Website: crate-barrel
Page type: delivery-shipping
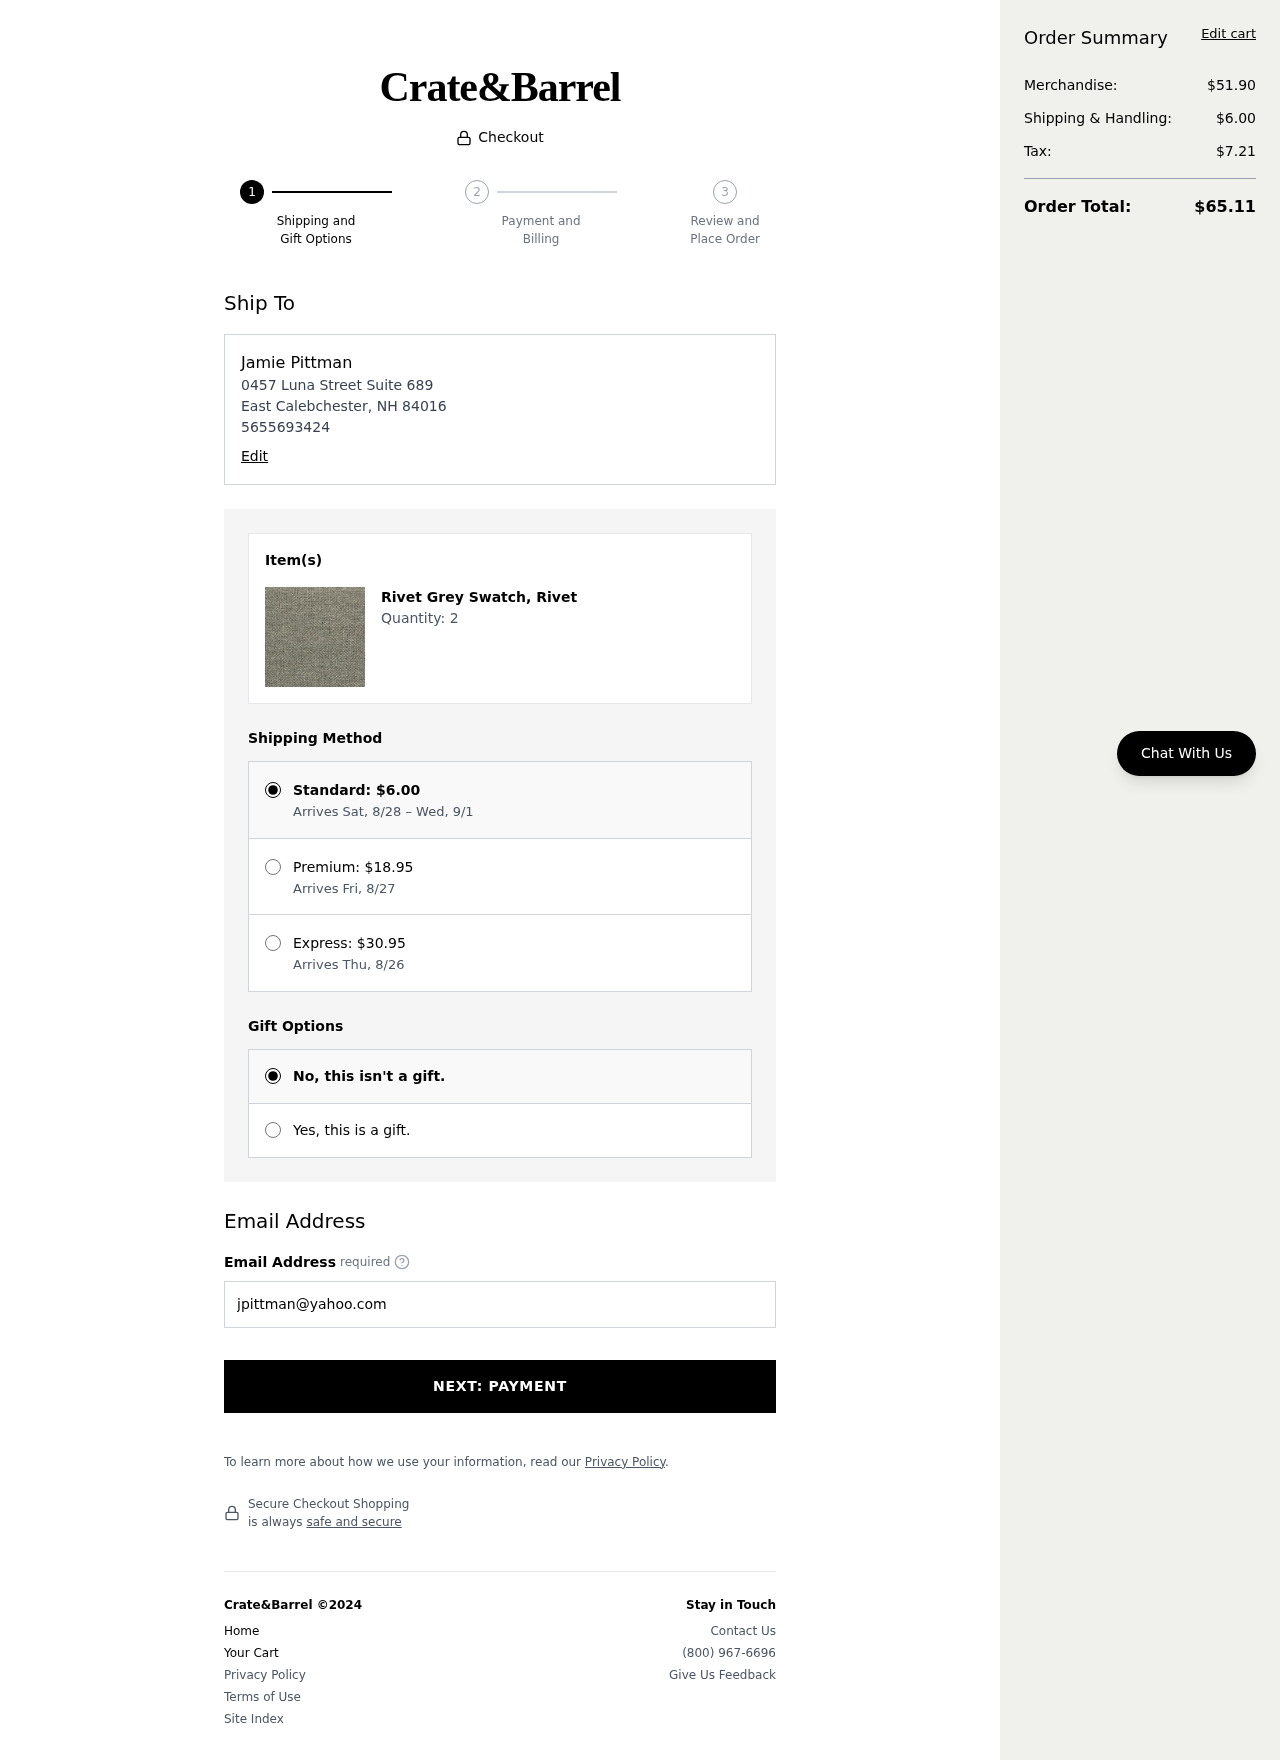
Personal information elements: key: PII_EMAIL
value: jpittman@yahoo.com
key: PII_FULLNAME
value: Jamie Pittman
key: PII_PHONE
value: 5655693424
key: PII_STREET
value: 0457 Luna Street Suite 689
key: PII_CITY_STATE_ZIP
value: East Calebchester, NH 84016
Product elements: key: PRODUCT1_NAME
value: Rivet Grey Swatch, Rivet
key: PRODUCT1_QUANTITY
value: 2
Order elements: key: ORDER_SHIPPING_COST
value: $6.00
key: ORDER_SHIPPING_DATE
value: Arrives Sat, 8/28 – Wed, 9/1
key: ORDER_PREMIUM_SHIPPING
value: $18.95
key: ORDER_PREMIUM_DATE
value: Arrives Fri, 8/27
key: ORDER_EXPRESS_SHIPPING
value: $30.95
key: ORDER_EXPRESS_DATE
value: Arrives Thu, 8/26
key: ORDER_SUBTOTAL
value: $51.90
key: ORDER_TAX
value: $7.21
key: ORDER_TOTAL
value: $65.11